九年级 · 画法几何学
(本小题8.0分)

如图, 已知 $A B$ 为 $\odot O$ 的直径, 过 $\odot O$ 上点 $C$ 的切线交 $A B$ 的延长线于点 $E, A D \perp E C$ 于点 $D$, 且交 $\odot O$ 于点 $F$, 连接 $B C, C F, A C$.求证: $B C=C F$.

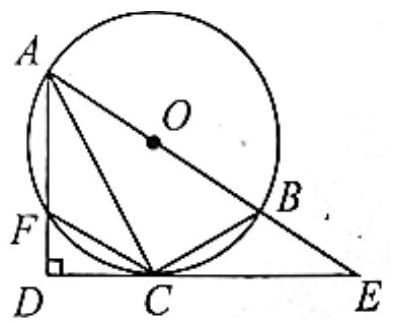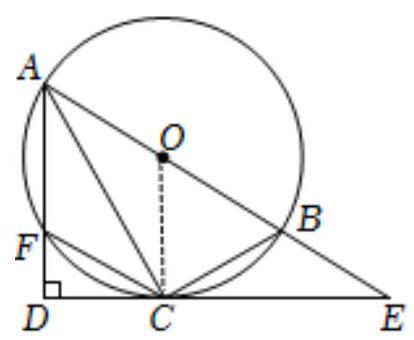
答案: 证明：如图, 连接 $O C$,

$\because D E$ 是 $\odot O$ 的切线, $O C$ 是半径,

$\therefore O C \perp D E$,

$\because A D \perp D E$,

$\therefore A D / / O C$,

$\therefore \angle D A C=\angle A C O$,

$\because O A=O C$

$\therefore \angle O A C=\angle A C O$,

$\therefore \angle D A C=\angle O A C$,

$\therefore \overparen{C F}=\overparen{C B}$,

$\therefore B C=C F$.

【解析】本题考查了切线的性质, 弧、弦、圆心角的关系, 平行线的判定与性质, 等腰三角形的性质, 掌握切线的性质, 平行线的性质, 等腰三角形的性质, 弧、弦、圆心角的关系等知识是解决问题的关键.

连接 $O C$, 利用切线的性质及 $A D \perp D E$, 得出 $A D / / O C$, 从而得出 $\angle D A C=\angle A C O$, 由等腰三角形的性质得出 $\angle O A C=\angle A C O$, 进而得出 $\angle D A C=\angle O A C$, 推出 $\overparen{C F}=\overparen{C B}$, 即可证明 $B C=C F$.